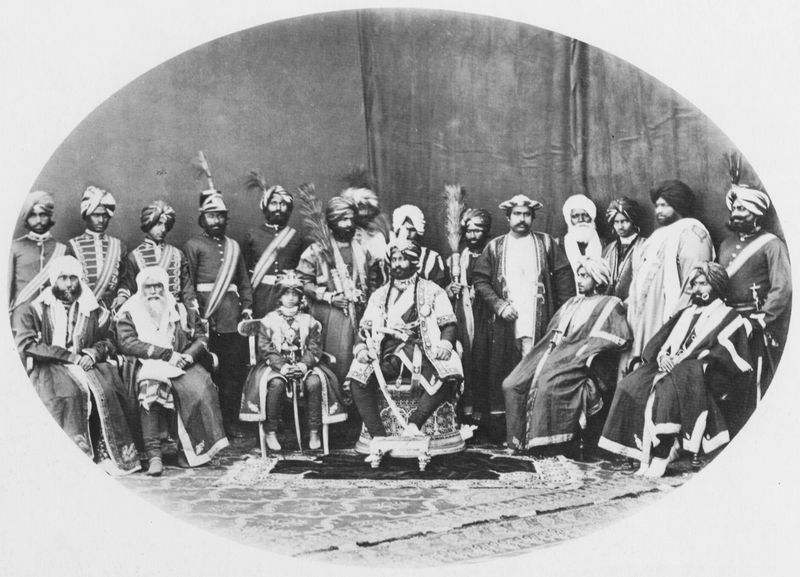
Titel: Der Maharadscha von Kaschmir und sein Gefolge
Künstler: Samuel Bourne
Standort: London
Institution: The Royal Geographical Society
Schlagwörter: dunkel, feder, gruppe, mann, schatten, umhang, weiß, sitzen, grau, hell, hintergrund, hut, hüte, licht, mund, männer, nase, schwarz, stuhl, stühle, blick, gürtel, menge, teppich, alt, bart, bärte, gesichter, schnurrbart, wand, augen, diener, federn, gesicht, messer, stehen, vollbart, portrait, porträt, vorhang, wache, mantel, pose, sessel, sitzend, stoff, familie, kind, oval, rund, kopfbedeckung, füße, haltung, luft, gefolge, kaiser, könig, soldaten, thron, grimmig, sitzt, palmwedel, wedel, junge, schnauzbart, foto, fotografie, photographie, knabe, orient, militär, schwarzweiß, schwert, säbel, uniform, uniformen, waffen, soldat, mäntel, helm, scherpe, herrscher, gruppenbild, armee, photo, reihen, halbrund, tracht, helme, gestaffelt, leder, dolch, prinz, macht, scherpen, indien, turban, pfauenfeder, aufnahme, weise, hofstaat, herscher, insignien, turbane, schärpen, vollbärte, staat, sultan, zentriert, gruppenfoto, osmanen, thronfolger, indisch, kalif, inder, pakistan, pascha, maharadscha, püschel, leibwache, muselmänner, seidenteppich, turbant, kalifen, königsbild